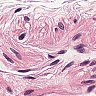
Metastatic tissue present: no